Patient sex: M
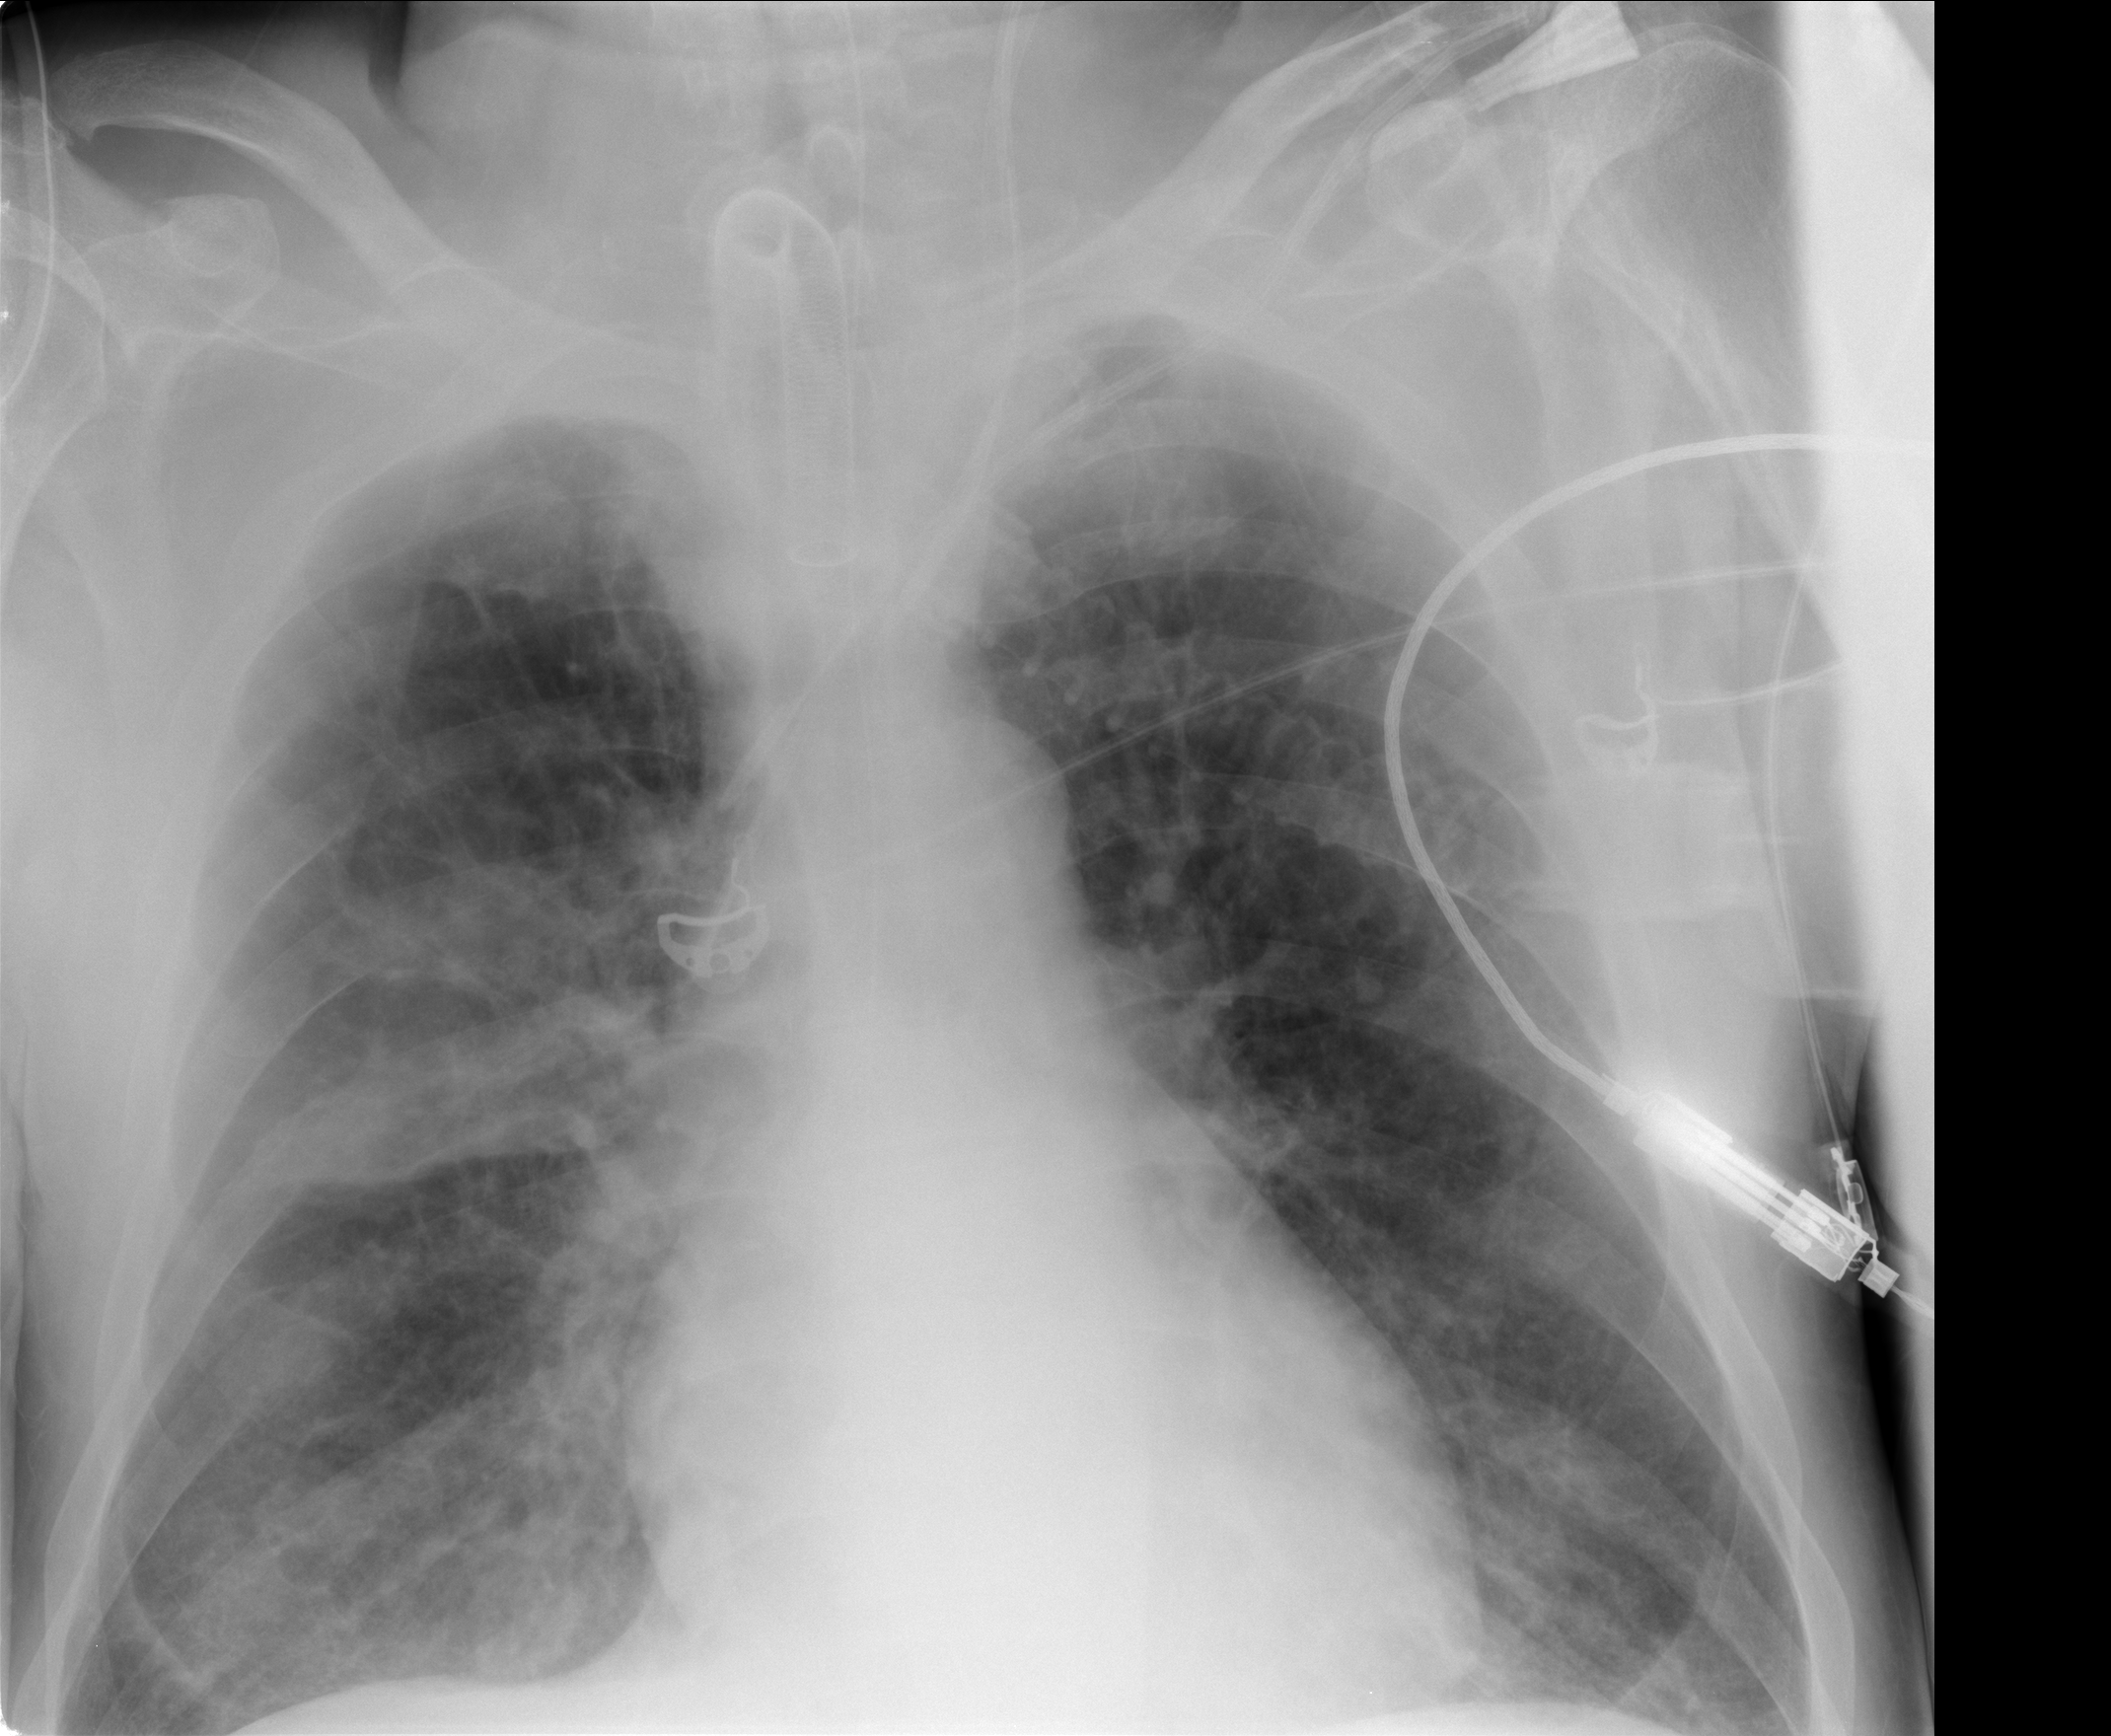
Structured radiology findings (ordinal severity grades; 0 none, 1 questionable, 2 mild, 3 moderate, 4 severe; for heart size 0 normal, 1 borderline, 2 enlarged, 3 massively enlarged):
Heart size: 0
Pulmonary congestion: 0
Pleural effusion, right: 0
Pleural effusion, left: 0
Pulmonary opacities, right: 2
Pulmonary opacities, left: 2
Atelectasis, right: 2
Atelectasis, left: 2